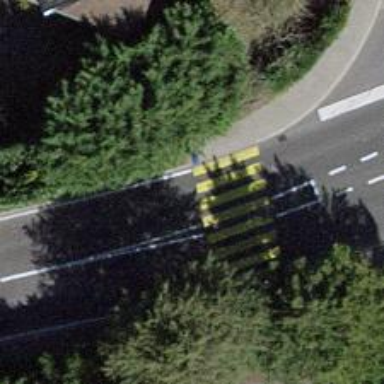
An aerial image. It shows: Uncontrolled zebra crossing with notable zebra markings.